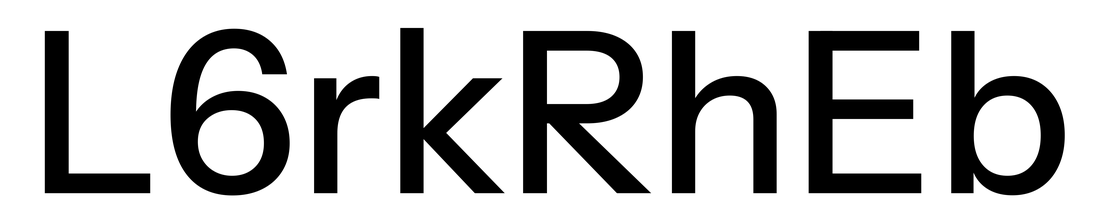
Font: InstrumentSans_Medium